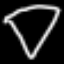
Label: diamond